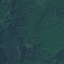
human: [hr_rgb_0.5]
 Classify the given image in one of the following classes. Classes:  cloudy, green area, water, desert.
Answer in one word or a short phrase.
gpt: green area